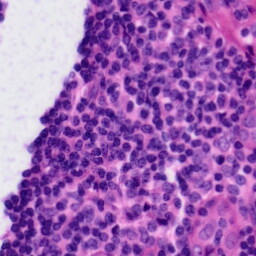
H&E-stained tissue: Tonsil